Question: I am playing around with Instruments. And I just recorded/profiled for memory leaks, I had very few memory leaks, but an overwhelming amount of allocations just keep going even when my app just opened. Here is a screenshot after using the app for less than 10 seconds.

And as I keep using the app it just keeps increasing and increasing.
The weirdest part is most of the allocations are coming from classes I don't know like:
Foundation
Altitude
lbdispatch.dylib
But it could be from the SBJson and the other classes I imported and added for JSon and XML.
But is this a lot of memory allocations? Is too much bad???
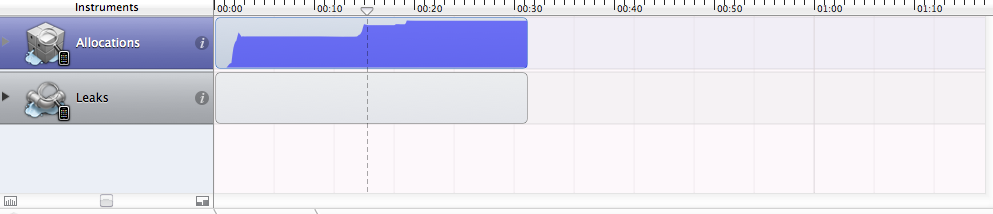
Answer: Yes and no, it depends on what you are doing, if you allocate for example a lot of strings, lets say you allocate 1000 strings these allocation perse are not bad, but it depends on your logic view of your application, if you really need all the strings at once and you need them to be allocated and alive through all the steps of your application, then you dont have anything to do, your application just needs alot of memory,
However on the other hand, you may find some other ways to logically structure your application, like for example you could only allocate each of the 1000 string once you need it.
A very abstract answer is, if your app requires a lot of memory and there is no way to use some techniques such as lazy loading, or caching, then you dont have any other solution
But if you can restructure your application to use lazy loading, caching, allocation pools it would bee better
Please note: that you could let iOS sdk help you, by implementing correctly the memory warning callbacks in your application, in such a way that whenever you receive a warning, you start releasing any resource that you dont currently need